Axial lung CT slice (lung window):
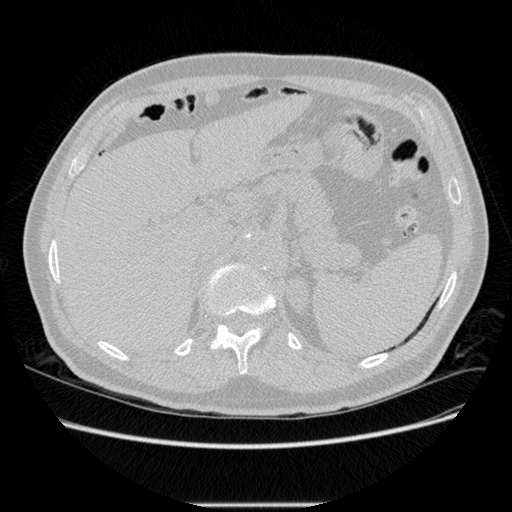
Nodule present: no